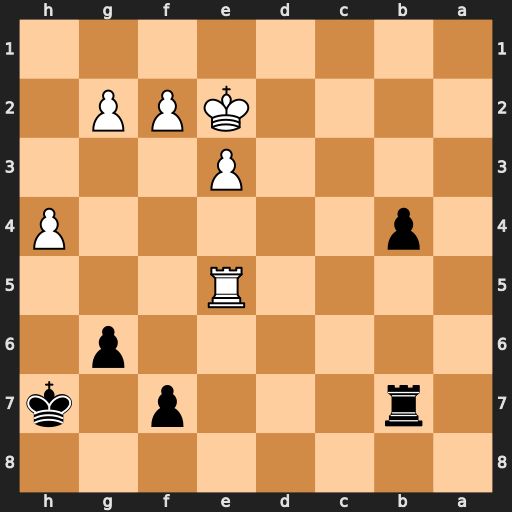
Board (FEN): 8/1r3p1k/6p1/4R3/1p5P/4P3/4KPP1/8
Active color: b
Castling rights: -
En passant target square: -
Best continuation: b3 Rd5 b2